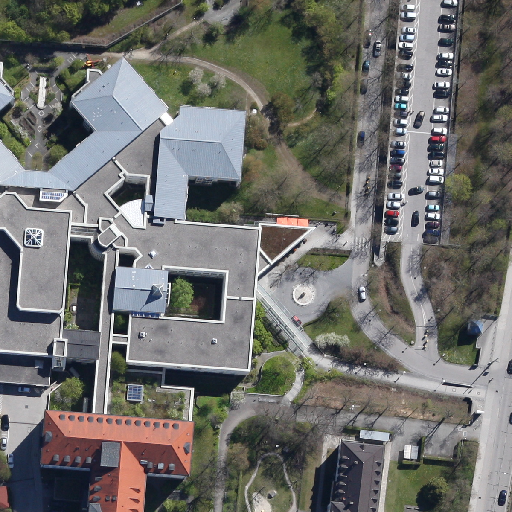
Referring expression: low vegetation surrounded by building